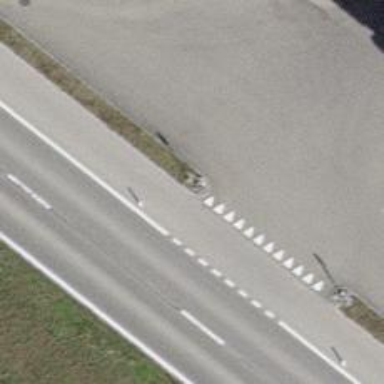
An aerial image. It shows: Hedge barrier.